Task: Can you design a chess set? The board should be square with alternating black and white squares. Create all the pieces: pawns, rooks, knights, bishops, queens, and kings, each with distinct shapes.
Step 4595:
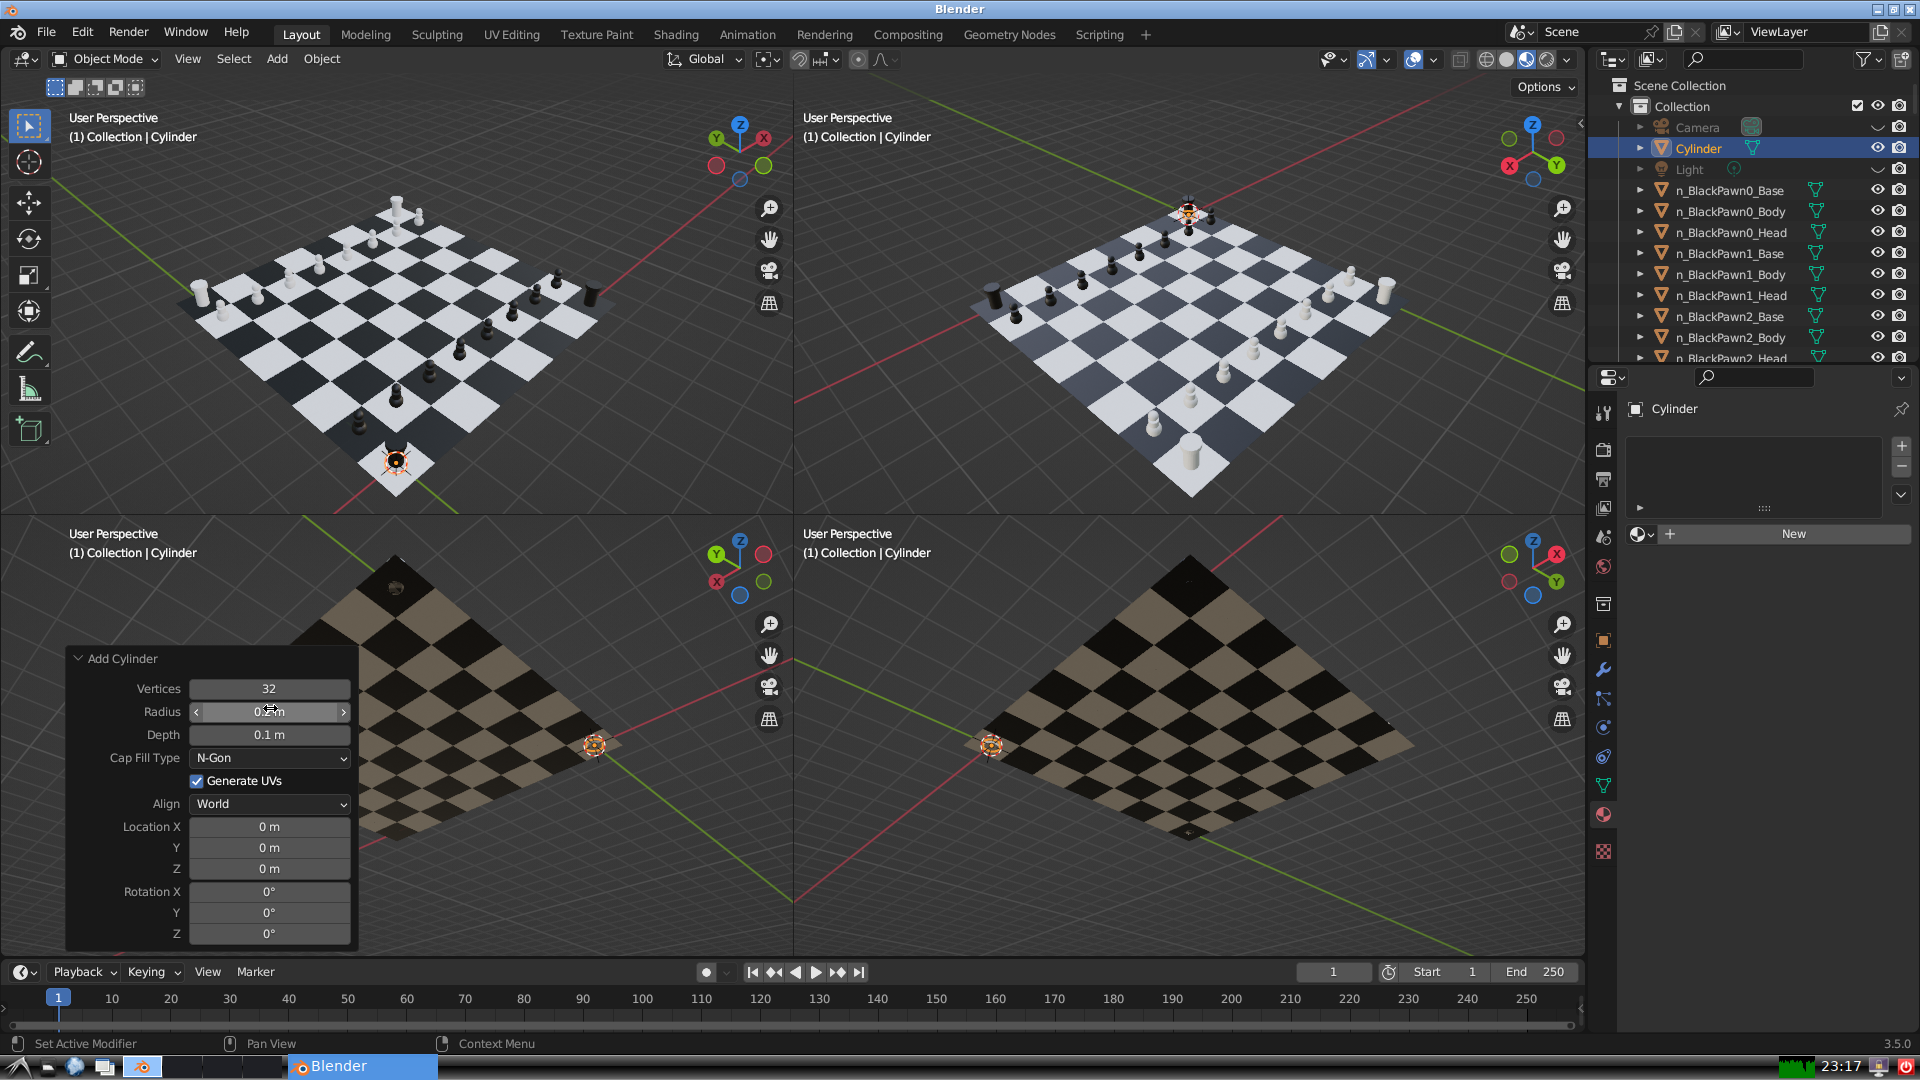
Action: click: no